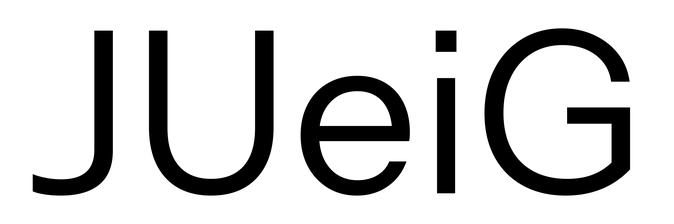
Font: InstrumentSans_Regular